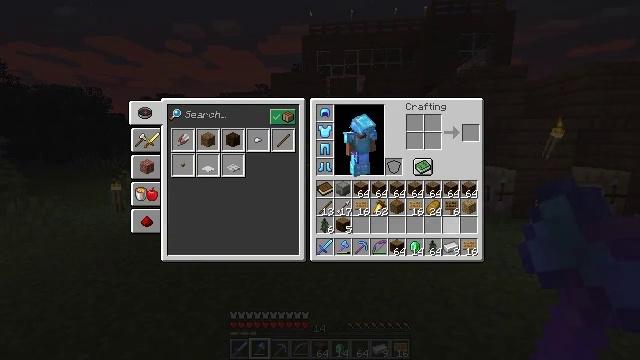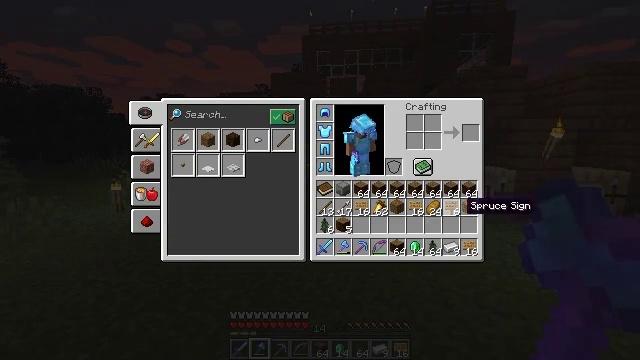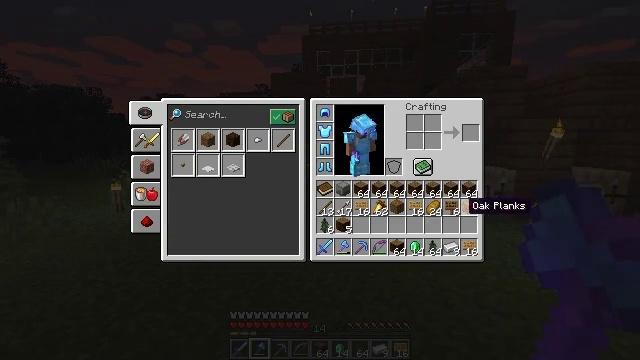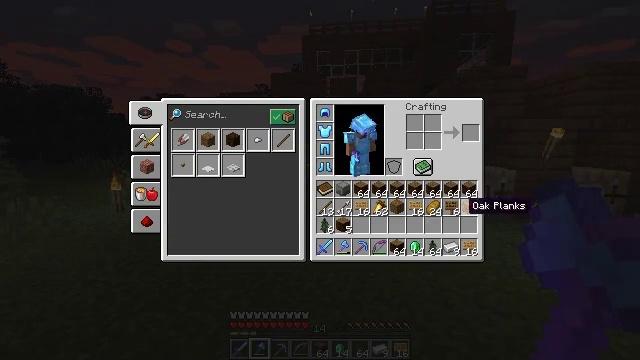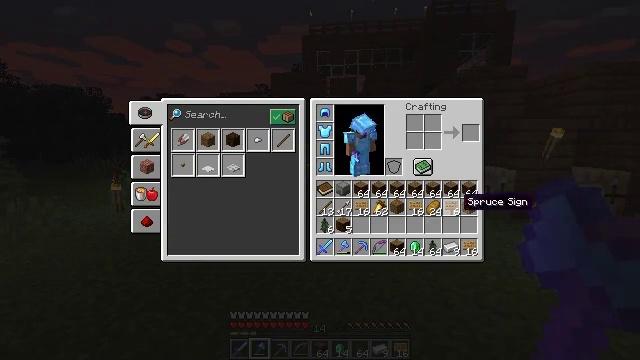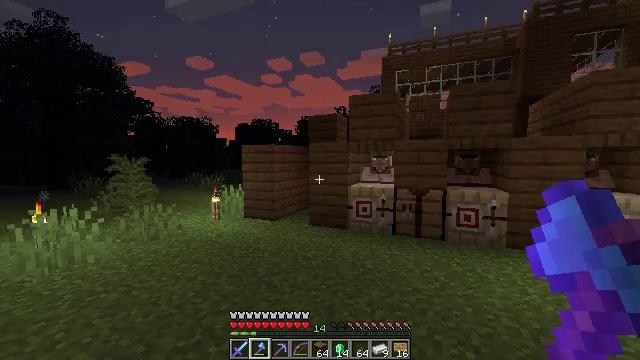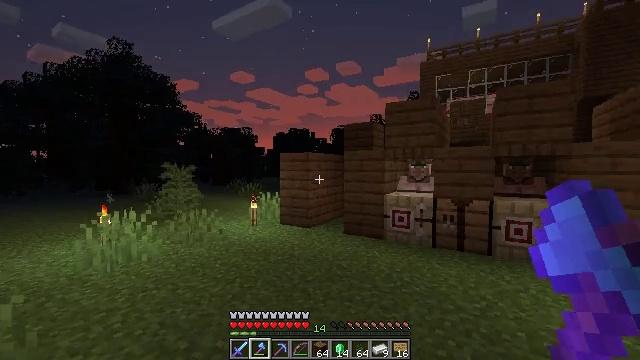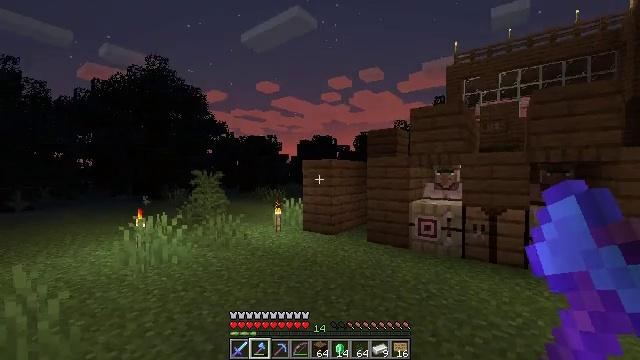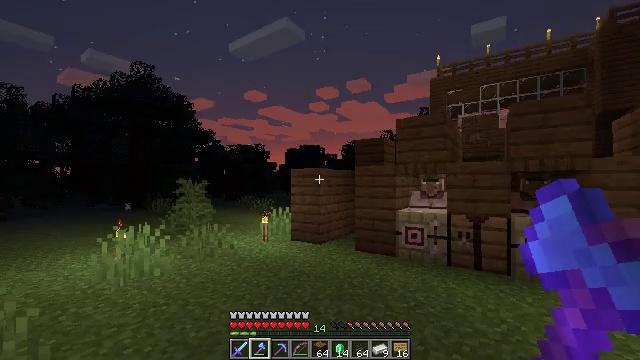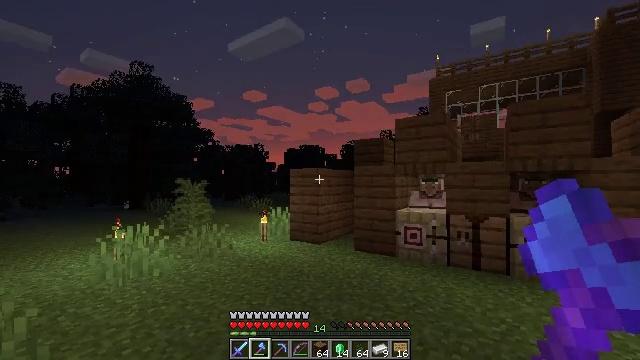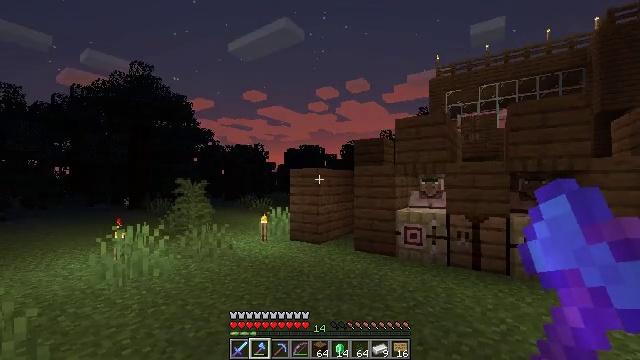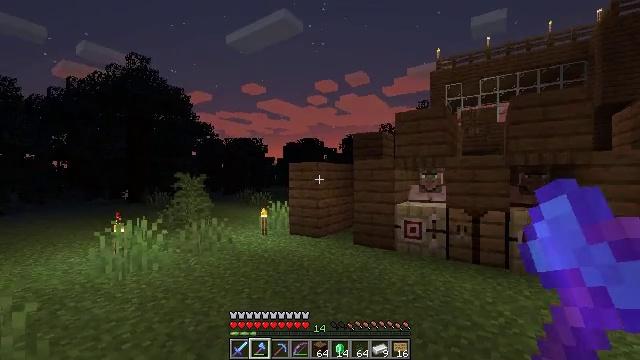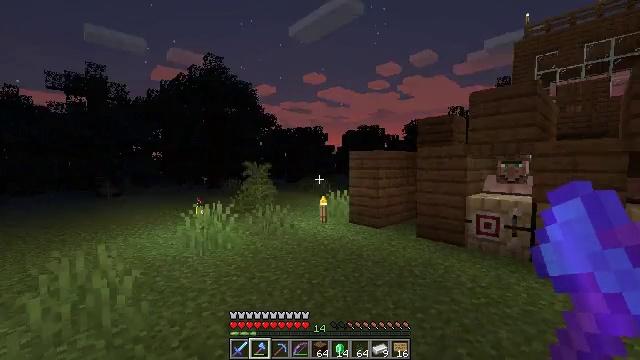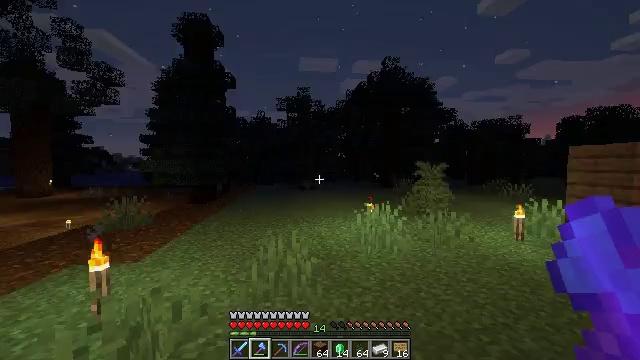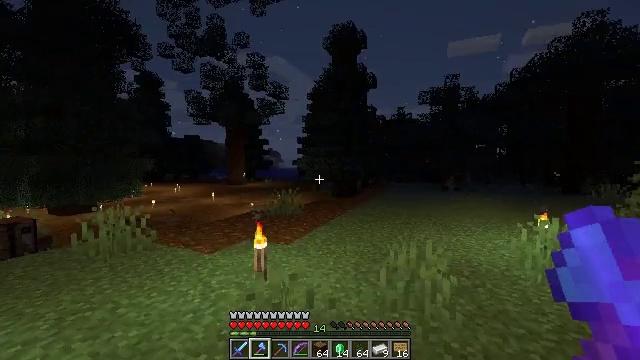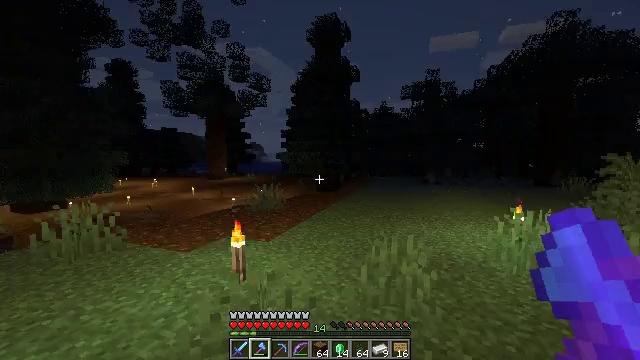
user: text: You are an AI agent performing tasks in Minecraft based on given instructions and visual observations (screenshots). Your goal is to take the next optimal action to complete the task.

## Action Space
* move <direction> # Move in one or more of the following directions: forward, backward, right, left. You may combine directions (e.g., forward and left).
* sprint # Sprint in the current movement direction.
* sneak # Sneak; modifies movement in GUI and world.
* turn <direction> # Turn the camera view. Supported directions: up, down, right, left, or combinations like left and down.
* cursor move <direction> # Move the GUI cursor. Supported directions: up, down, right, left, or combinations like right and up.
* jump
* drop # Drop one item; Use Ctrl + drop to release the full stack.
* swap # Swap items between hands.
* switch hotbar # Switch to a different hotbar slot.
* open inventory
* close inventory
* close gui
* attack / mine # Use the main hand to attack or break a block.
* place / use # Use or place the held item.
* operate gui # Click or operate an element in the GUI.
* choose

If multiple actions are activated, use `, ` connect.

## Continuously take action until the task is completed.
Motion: motion action
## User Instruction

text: Drop an oak sign.
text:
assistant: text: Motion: cursor move right
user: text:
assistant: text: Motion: no_op
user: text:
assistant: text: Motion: no_op
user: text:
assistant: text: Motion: no_op
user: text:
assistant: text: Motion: cursor move left and up, close inventory
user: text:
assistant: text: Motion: turn left and up, close inventory
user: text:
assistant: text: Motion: turn left and up, close inventory
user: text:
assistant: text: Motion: turn right and up, close inventory
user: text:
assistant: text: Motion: no_op
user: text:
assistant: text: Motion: no_op
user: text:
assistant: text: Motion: move forward, turn down
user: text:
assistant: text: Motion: move forward, turn left and down
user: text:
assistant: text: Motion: move forward, turn left
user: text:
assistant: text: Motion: move forward, turn left
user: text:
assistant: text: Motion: move forward, turn right and down
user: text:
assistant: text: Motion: move forward, sprint, turn right and up
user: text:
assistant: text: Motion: move forward, sprint
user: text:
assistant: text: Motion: move forward, sprint, turn down
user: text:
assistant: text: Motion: move forward, sprint, turn down
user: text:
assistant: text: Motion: move forward, sprint, turn left and down
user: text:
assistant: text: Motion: move forward, turn left and down
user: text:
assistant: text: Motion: move forward, turn left
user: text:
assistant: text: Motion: move forward, turn left
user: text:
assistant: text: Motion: move forward
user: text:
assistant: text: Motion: turn left and up
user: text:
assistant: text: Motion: open inventory
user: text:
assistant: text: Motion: open inventory
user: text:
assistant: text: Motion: open inventory
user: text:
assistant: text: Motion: cursor move right, open inventory
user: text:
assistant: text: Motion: cursor move right